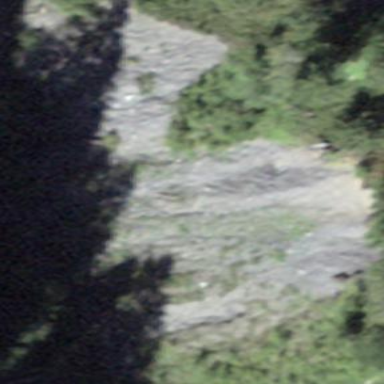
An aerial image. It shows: Natural scree.